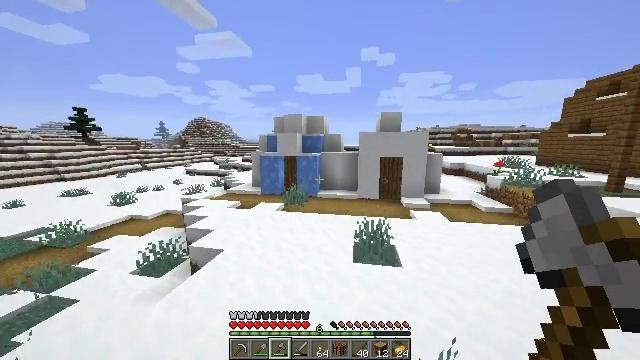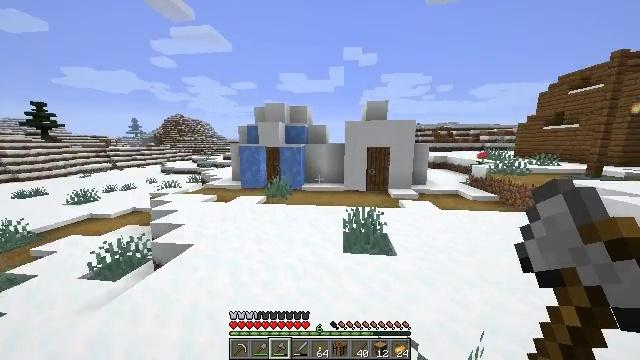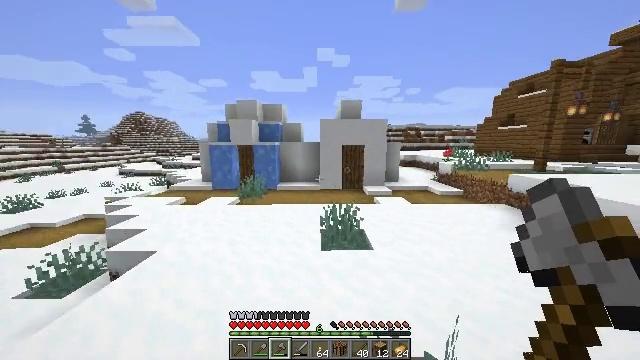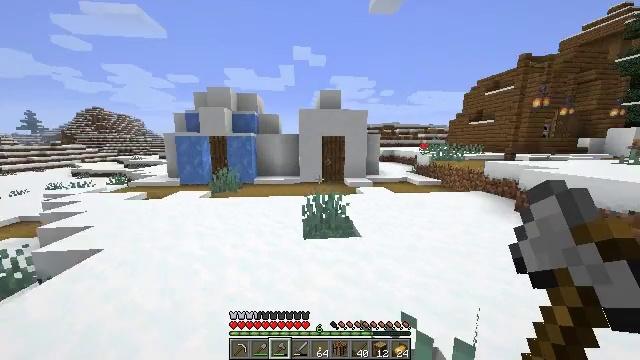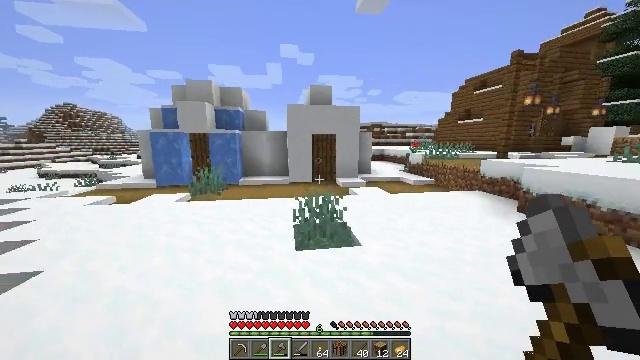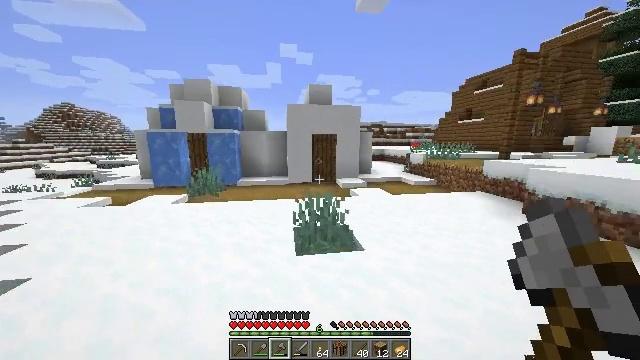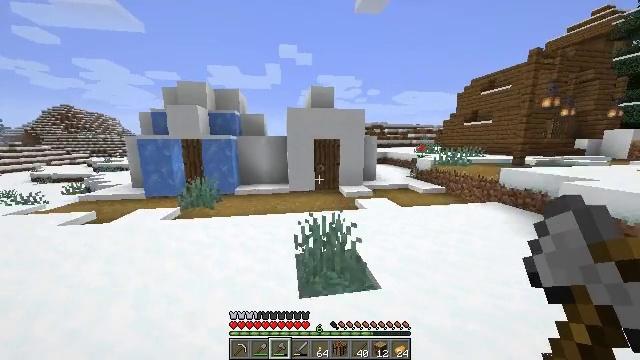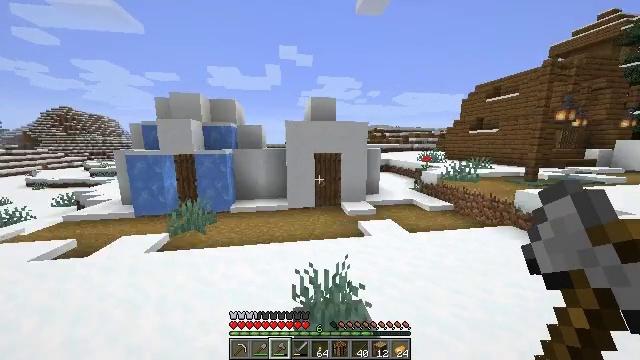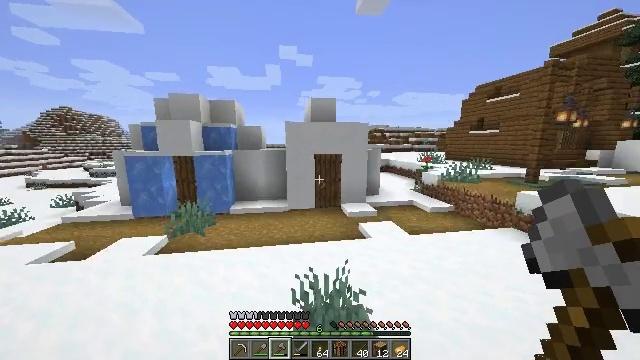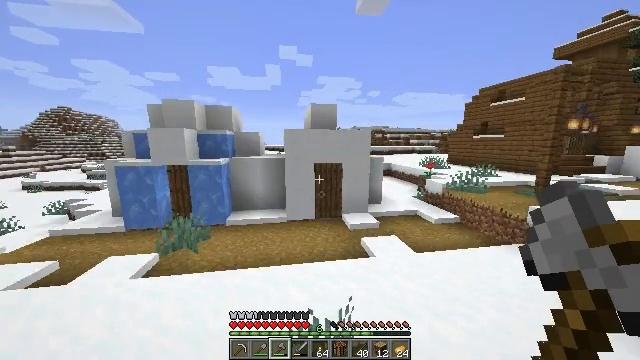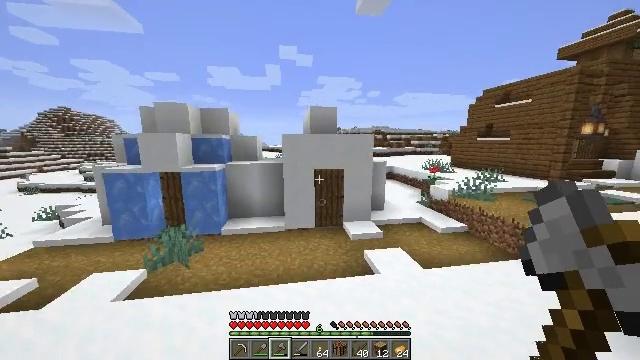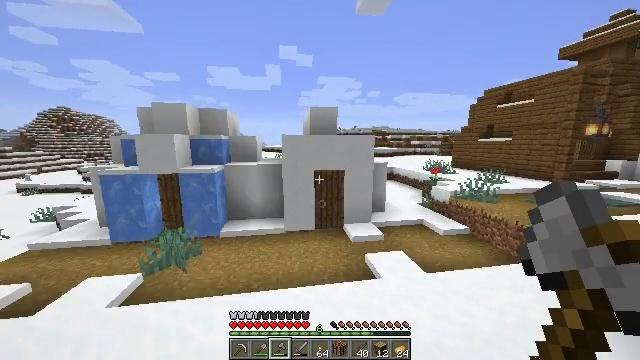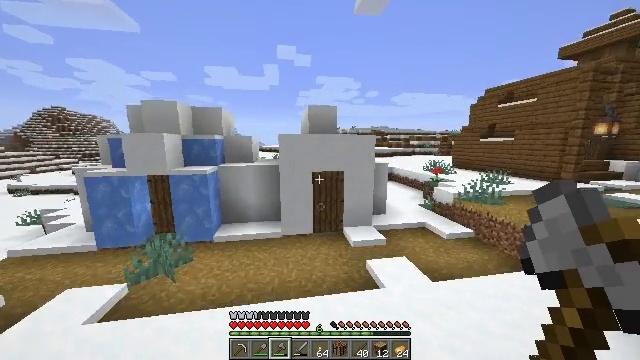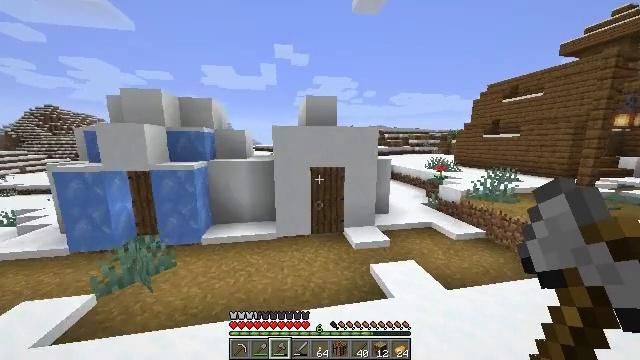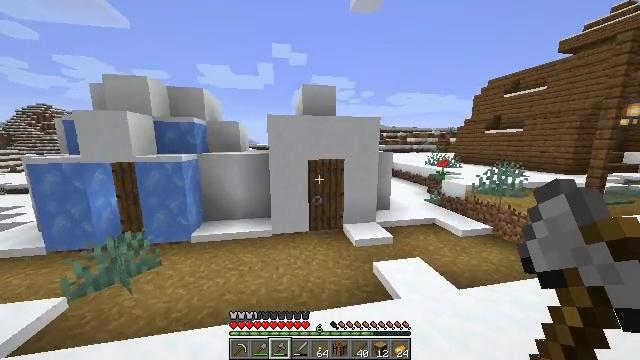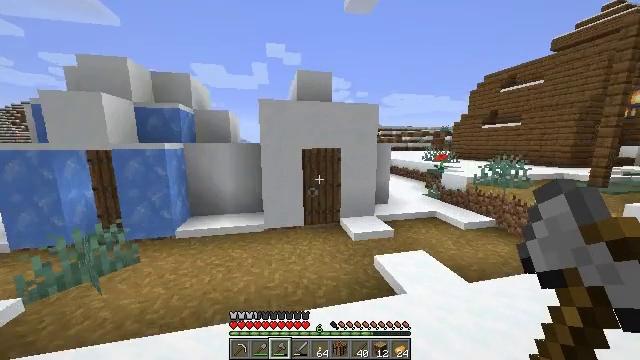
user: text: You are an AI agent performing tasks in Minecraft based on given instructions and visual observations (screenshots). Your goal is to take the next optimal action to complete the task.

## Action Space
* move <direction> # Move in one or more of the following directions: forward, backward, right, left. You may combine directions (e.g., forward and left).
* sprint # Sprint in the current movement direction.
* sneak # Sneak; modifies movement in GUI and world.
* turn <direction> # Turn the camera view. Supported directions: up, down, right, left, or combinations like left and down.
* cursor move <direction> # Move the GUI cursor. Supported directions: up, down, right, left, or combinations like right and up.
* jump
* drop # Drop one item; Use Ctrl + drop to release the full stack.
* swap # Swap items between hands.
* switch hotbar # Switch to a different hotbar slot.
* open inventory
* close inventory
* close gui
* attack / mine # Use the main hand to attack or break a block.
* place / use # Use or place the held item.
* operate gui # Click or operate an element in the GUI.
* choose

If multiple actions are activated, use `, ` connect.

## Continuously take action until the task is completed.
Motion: motion action
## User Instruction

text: Collect spruce leaves for landscaping.
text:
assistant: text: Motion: move forward, sprint, turn right
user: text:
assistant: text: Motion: move forward, sprint, turn right
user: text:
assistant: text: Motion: move forward, sprint, turn right
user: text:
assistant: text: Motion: move forward, sprint, turn right
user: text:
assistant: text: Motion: move forward, sprint
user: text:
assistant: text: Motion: move forward, sprint, jump
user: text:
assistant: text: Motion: move forward, sprint, jump
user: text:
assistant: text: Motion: move forward, sprint, jump
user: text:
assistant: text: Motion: move forward, sprint, jump
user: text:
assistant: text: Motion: move forward, sprint
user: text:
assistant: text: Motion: move forward, sprint
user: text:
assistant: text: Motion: move forward, sprint
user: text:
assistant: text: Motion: move forward, sprint
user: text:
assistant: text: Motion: move forward, sprint
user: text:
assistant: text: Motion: move forward, sprint, turn right
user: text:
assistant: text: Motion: move forward, sprint, turn right
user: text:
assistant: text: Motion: move forward and move right, sprint
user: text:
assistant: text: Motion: move forward and move right, sprint
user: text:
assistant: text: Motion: move forward and move right, sprint
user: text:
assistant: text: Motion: move forward, sprint, turn left
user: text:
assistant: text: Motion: move forward, sprint, turn left
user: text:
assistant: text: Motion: move forward, sprint, turn left, use / place
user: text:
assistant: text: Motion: move forward, sprint, use / place
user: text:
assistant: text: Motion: move forward, sprint, use / place
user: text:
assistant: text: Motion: move forward, sprint
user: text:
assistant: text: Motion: move forward, sprint, turn left and down
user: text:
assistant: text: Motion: move forward, sprint, turn left and down
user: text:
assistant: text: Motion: move forward, sprint, turn down
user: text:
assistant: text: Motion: move forward, sprint, turn down
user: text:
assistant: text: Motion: move forward, sprint, turn down